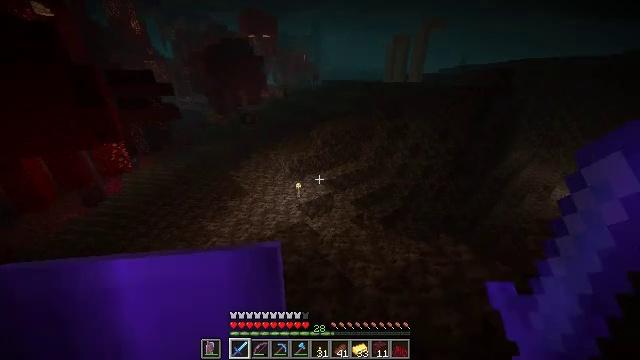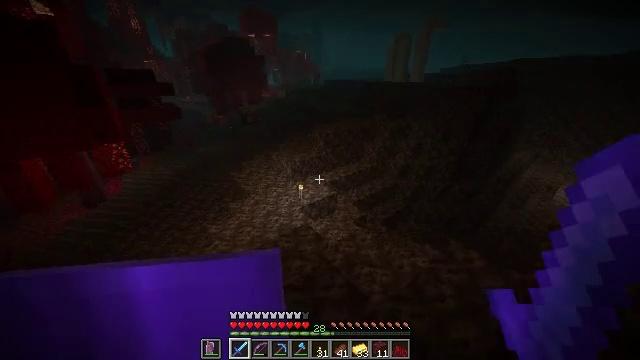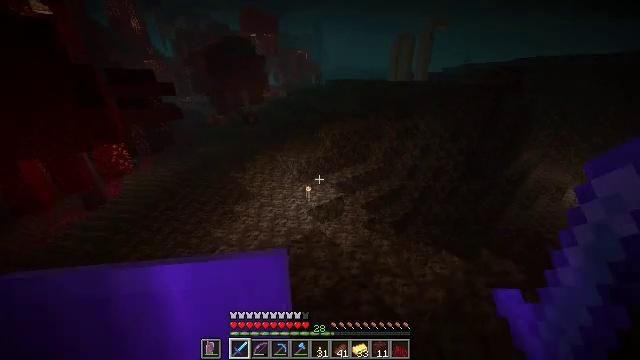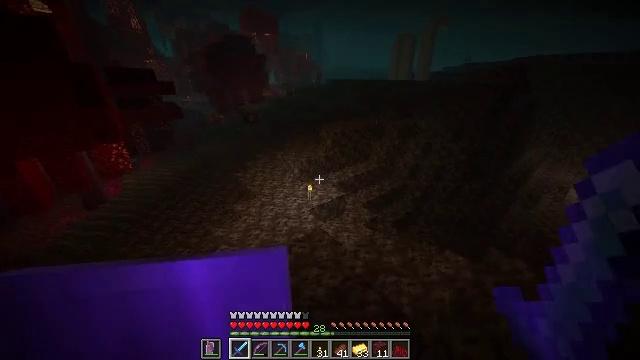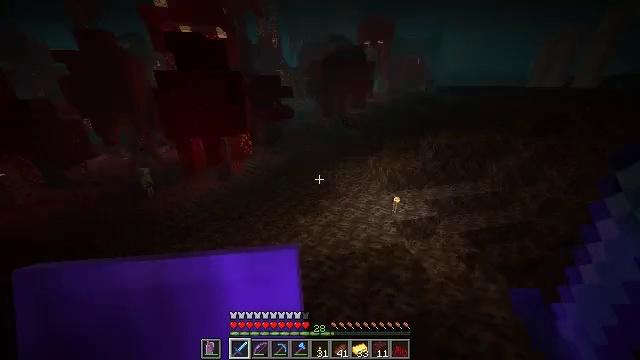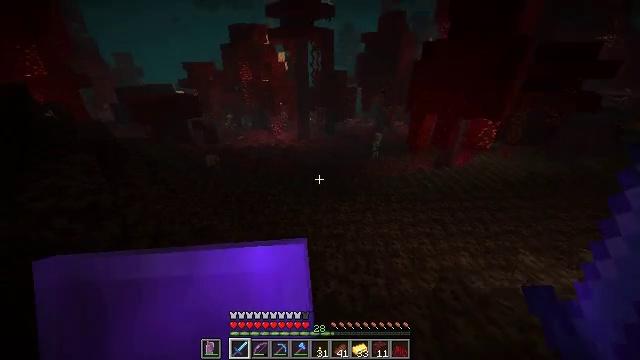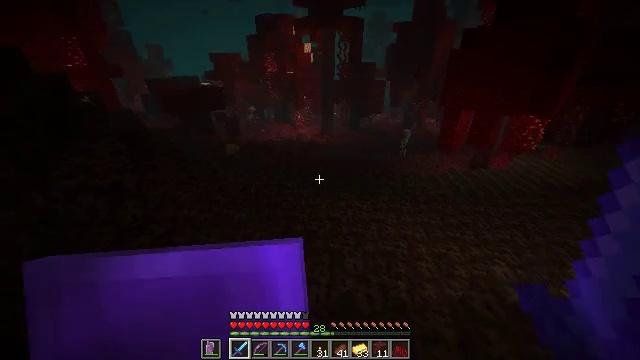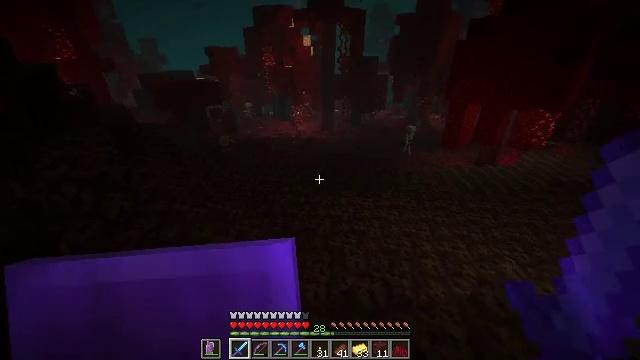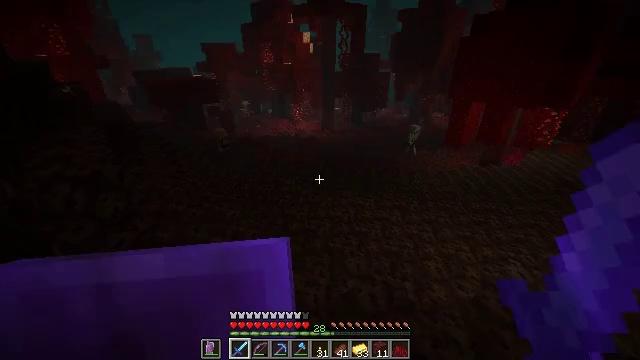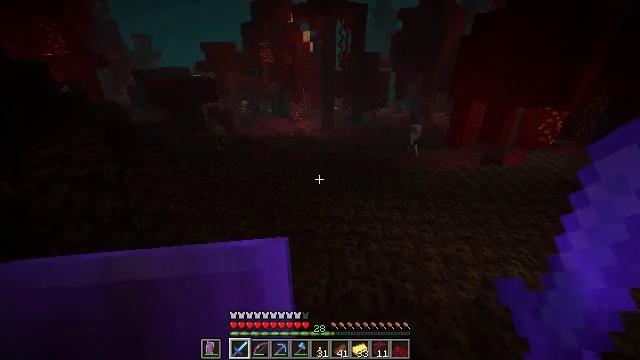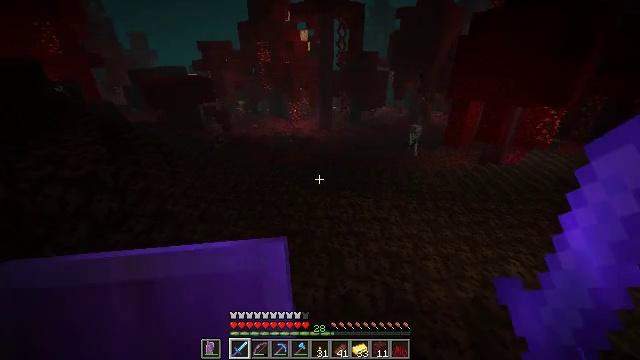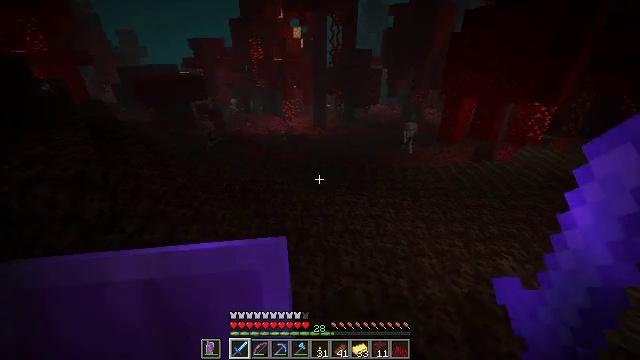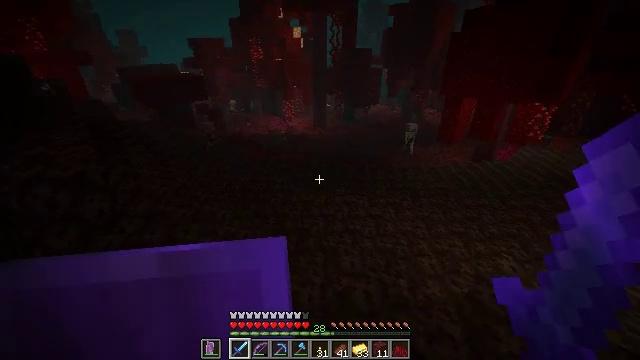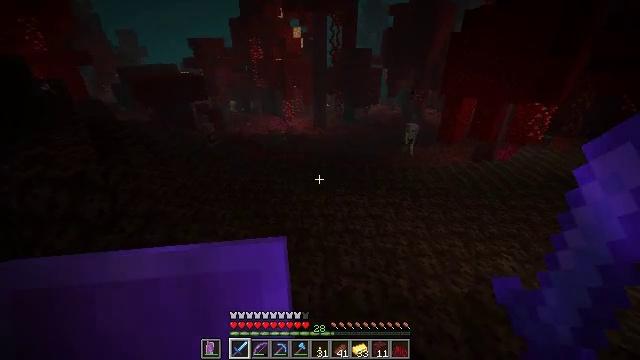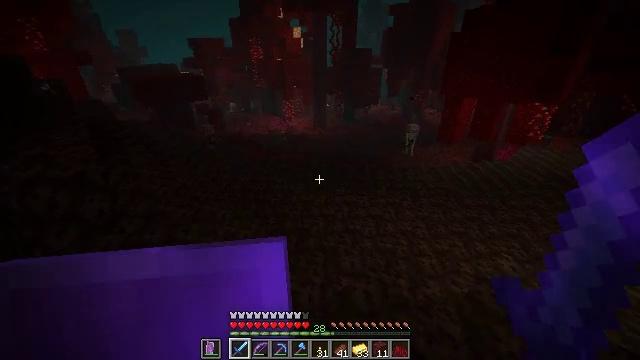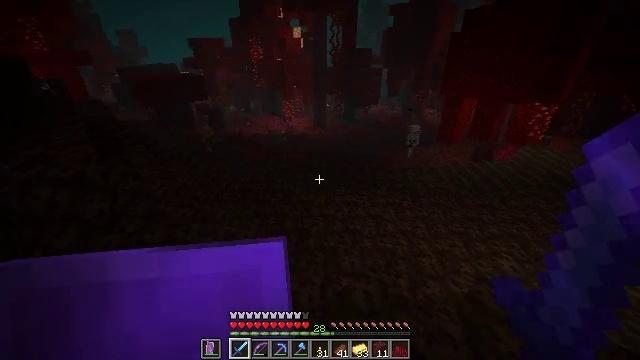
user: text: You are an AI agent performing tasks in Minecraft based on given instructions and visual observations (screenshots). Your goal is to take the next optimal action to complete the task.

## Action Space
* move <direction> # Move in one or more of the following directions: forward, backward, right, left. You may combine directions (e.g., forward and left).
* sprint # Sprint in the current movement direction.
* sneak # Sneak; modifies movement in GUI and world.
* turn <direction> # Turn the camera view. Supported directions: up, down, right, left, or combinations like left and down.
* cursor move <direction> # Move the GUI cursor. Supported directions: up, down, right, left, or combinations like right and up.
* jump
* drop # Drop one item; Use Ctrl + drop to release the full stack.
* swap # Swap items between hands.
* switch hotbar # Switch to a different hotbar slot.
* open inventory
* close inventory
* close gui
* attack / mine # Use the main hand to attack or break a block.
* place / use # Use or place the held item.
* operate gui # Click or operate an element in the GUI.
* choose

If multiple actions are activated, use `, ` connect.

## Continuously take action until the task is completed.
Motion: motion action
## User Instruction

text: Remove the torch from its spot.
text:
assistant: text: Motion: move forward and move left
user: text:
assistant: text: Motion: move forward and move left
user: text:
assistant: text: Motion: move forward and move left
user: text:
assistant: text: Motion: turn left and up
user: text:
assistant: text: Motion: turn left and down
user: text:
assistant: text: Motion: turn left
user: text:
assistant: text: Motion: no_op
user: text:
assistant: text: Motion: no_op
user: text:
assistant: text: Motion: no_op
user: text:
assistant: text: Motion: no_op
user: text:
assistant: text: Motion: turn right
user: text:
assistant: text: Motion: no_op
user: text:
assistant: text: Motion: no_op
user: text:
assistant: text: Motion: no_op
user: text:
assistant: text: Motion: no_op
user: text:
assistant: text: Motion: no_op
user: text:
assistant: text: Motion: move back
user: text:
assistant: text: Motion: move back, turn right
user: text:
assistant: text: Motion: move back, turn right and down
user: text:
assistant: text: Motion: move back, turn right and down, jump
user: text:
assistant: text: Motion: move back, turn right and down, jump
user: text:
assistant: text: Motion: move back, turn right and down, jump
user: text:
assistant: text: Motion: move back, turn right
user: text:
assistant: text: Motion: move back, turn right and up
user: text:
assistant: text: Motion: move back
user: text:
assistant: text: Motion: move back
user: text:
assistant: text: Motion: move back
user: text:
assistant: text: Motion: move right, turn right and up
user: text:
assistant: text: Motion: move forward and move right, turn right and up
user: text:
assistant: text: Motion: move forward and move right, turn right and up